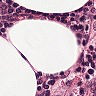
Metastatic tissue present: no